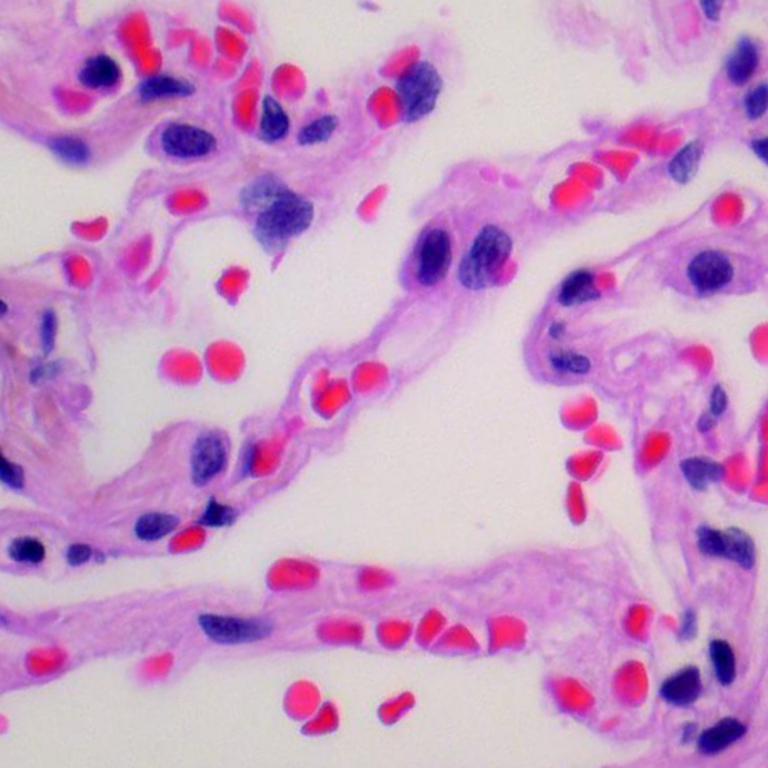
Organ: lung
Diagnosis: benign